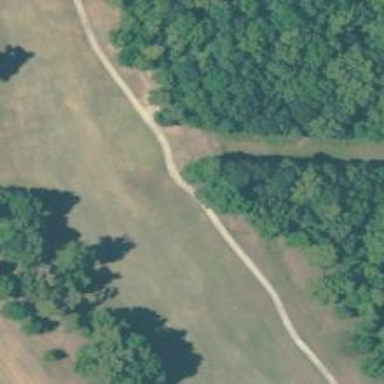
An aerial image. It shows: Service road designated as golf cart path.